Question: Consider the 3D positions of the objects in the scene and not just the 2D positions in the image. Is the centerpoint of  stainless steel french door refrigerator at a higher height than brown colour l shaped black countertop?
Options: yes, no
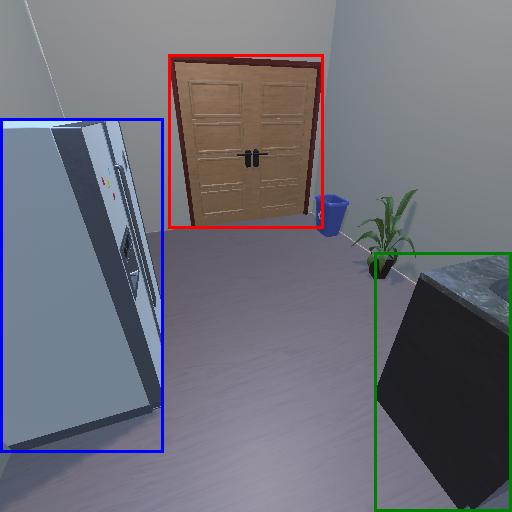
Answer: yes